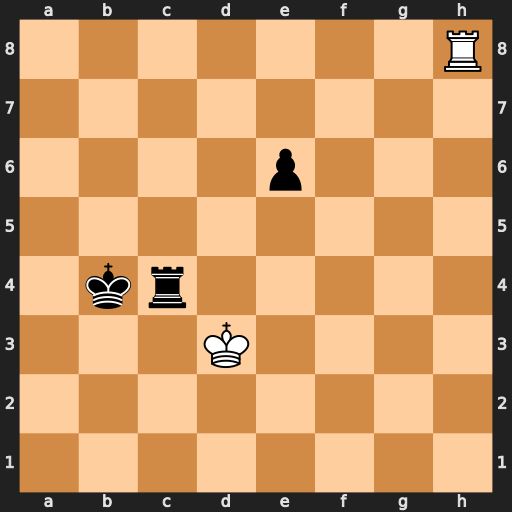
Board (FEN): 7R/8/4p3/8/1kr5/3K4/8/8
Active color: w
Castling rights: -
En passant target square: -
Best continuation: Rb8+ Kc5 Rc8+